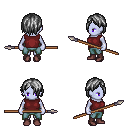
a pixel art fantasy rpg character, female body template, dark elf, purple skin, maroon sleeveless shirt, teal pants, gray bangs hairstyle, maroon shoes, spear, four views (front, back, left, right), 2x2 character sprite sheet, small pixel art, hard edges, no anti-aliasing